Question: I made an iPhone app under universal applications. Deleted the iPad storyboard at the start and added it back in using this answer: <URL> at a later stage.
Now when I run my iPad build, there seems to be a black border around it.
I've made sure my .plist is using 'Main_iPad' for 'Main storyboard file base name (iPad)'.
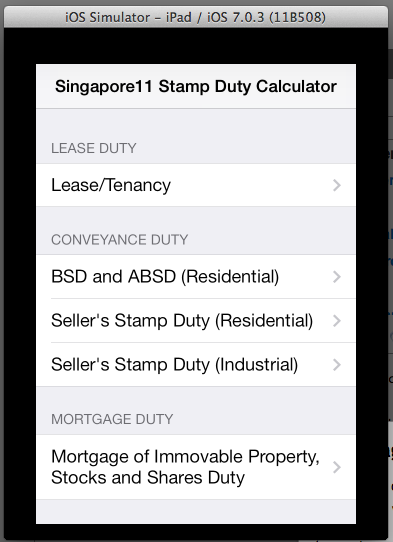
Answer: Found my bug: this is because under Deployment Info in the General tab, I selected only iPhone as my Devices. Changing it to Universal fixed it.